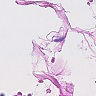
Metastatic tissue present: no